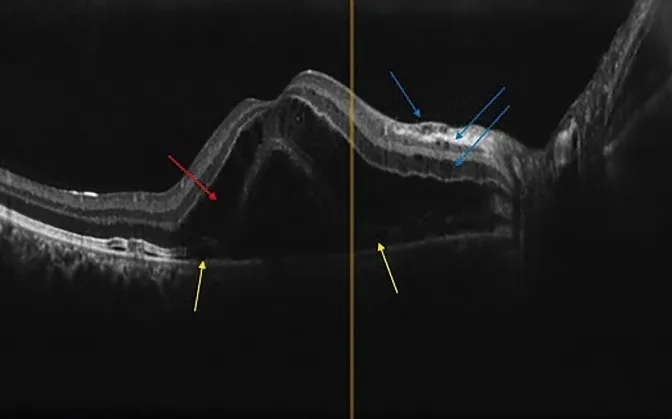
OCT of right eye. Cystic fluid accumulation is seen between the separating septae throughout the ONL (red arrow). Some small cysts are also present in INL, IPL and RNFL (blue arrow). A very shallow elevation of interdigitation zone in both side of foveal center is also apparent (shallow SRF, yellow arrows).
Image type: ophthalmic_imaging (oct)